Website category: auto
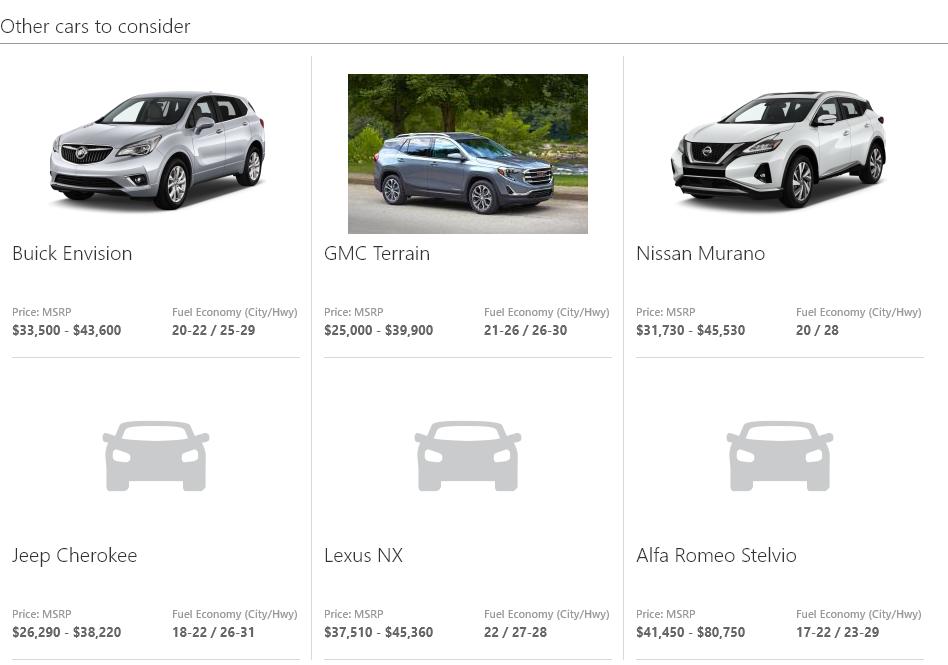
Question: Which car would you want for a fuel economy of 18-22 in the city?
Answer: Jeep Cherokee

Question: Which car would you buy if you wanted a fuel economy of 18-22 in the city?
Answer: Jeep Cherokee

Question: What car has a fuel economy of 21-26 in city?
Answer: GMC Terrain

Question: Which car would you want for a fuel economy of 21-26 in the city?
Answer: GMC Terrain

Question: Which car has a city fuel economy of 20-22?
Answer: Buick Envision

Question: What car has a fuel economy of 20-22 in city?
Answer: Buick Envision

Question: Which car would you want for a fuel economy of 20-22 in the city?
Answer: Buick Envision

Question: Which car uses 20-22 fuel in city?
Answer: Buick Envision

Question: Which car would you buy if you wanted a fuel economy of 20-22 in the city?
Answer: Buick Envision

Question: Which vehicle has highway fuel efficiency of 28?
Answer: Nissan Murano

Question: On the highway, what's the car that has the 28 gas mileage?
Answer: Nissan Murano

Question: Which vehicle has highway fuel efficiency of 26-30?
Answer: GMC Terrain

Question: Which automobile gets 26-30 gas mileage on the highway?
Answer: GMC Terrain

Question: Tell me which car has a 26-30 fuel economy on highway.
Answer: GMC Terrain

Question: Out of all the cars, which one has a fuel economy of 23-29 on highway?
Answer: Alfa Romeo Stelvio

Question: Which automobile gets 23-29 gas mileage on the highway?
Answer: Alfa Romeo Stelvio

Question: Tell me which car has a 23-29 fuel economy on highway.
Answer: Alfa Romeo Stelvio

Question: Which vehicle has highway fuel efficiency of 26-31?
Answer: Jeep Cherokee

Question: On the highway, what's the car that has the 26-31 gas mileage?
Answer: Jeep Cherokee

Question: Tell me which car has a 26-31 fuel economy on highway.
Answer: Jeep Cherokee

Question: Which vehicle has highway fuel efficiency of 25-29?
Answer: Buick Envision

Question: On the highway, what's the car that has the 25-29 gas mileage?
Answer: Buick Envision

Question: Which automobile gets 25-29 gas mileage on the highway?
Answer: Buick Envision

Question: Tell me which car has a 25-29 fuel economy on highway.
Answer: Buick Envision